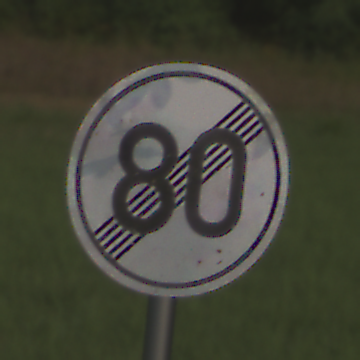
Verkehrszeichen: EndeGeschwindigkeit80
Umgebung: Outdoor, Nature
Tageszeit: SunriseSunset
Wetter: PartlyCloudy
Licht: Natural
Jahreszeit: NotSpecified
Kontrast: MediumContrast